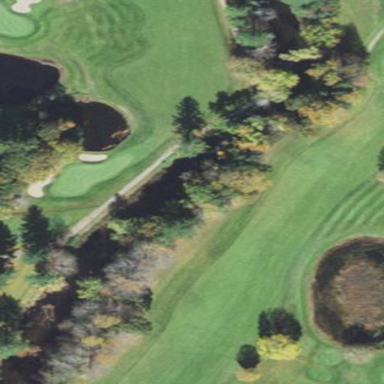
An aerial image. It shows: Grassy area designated as golf fairway.